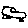
Label: car